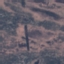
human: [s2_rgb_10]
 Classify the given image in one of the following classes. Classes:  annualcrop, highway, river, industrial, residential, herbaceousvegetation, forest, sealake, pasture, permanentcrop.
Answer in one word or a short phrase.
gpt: HerbaceousVegetation